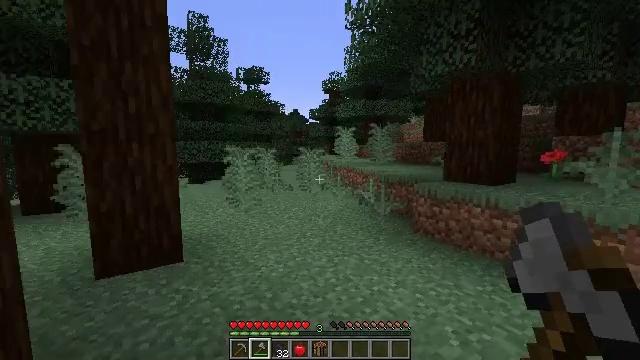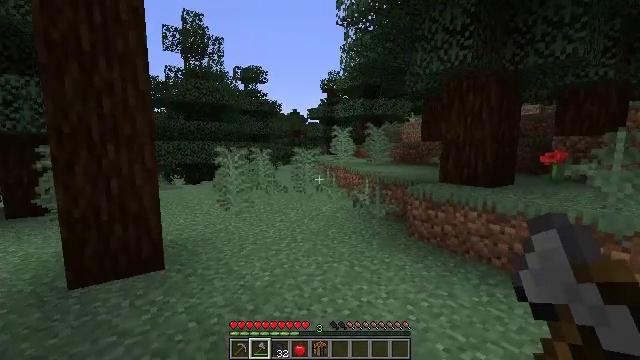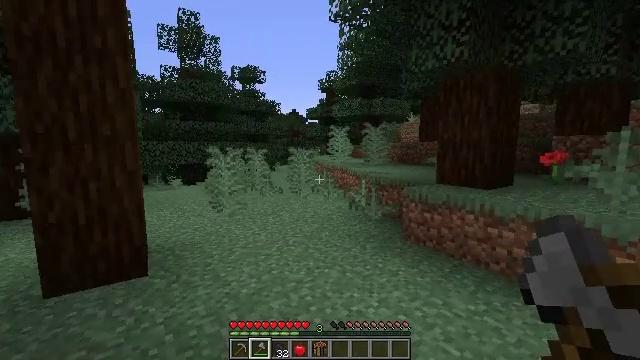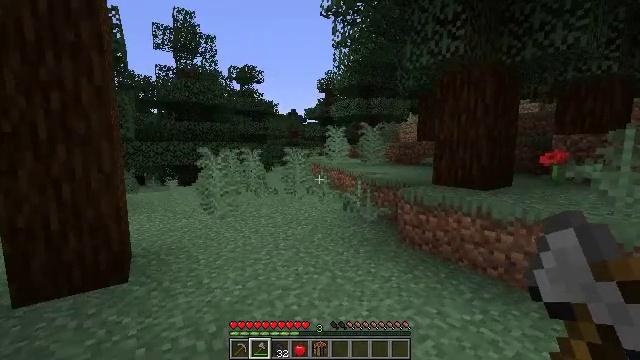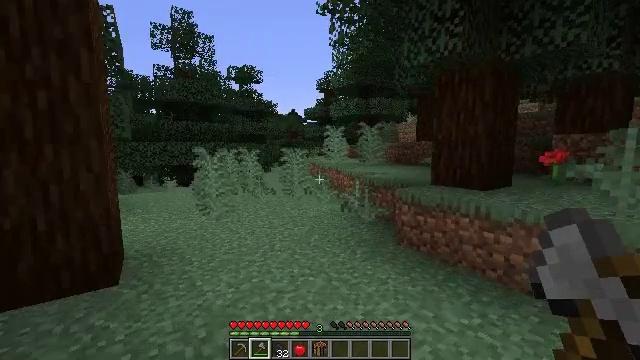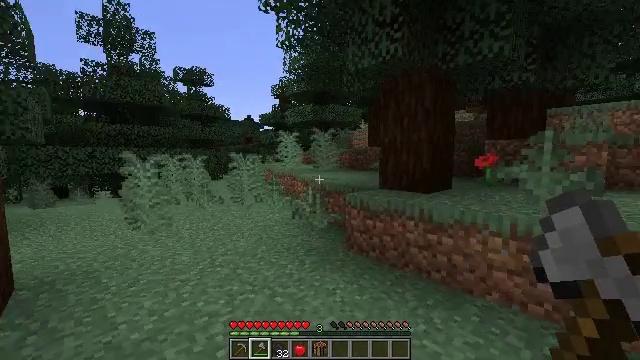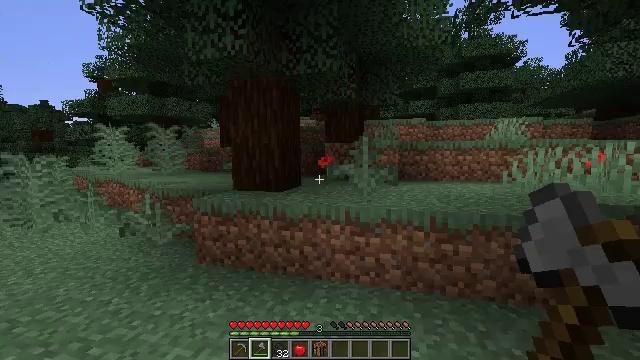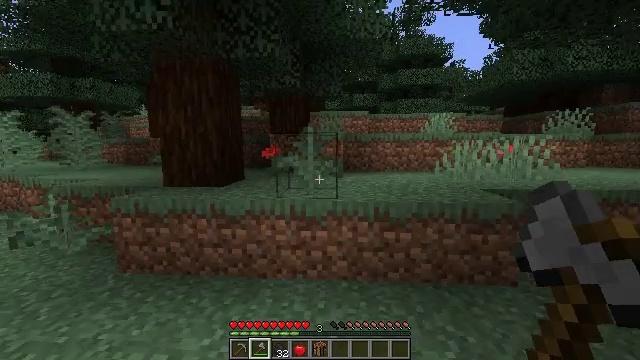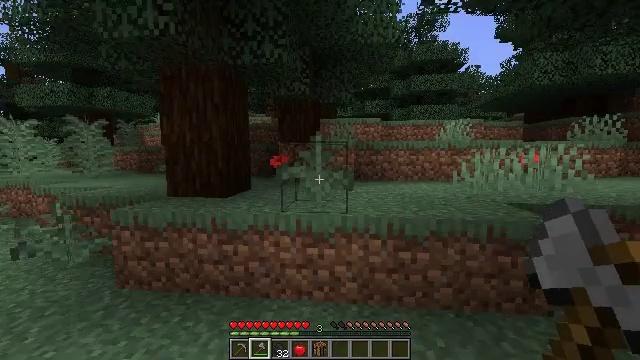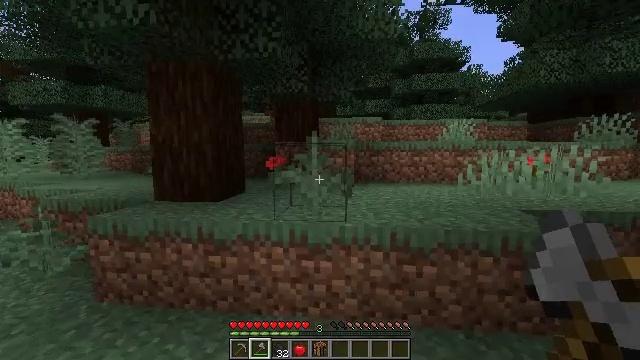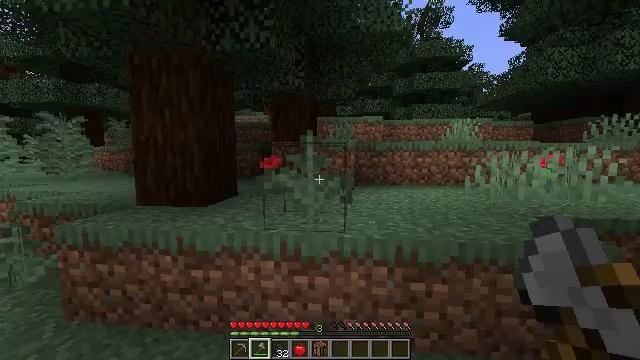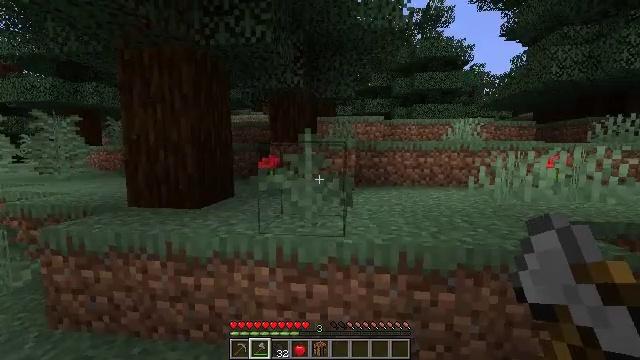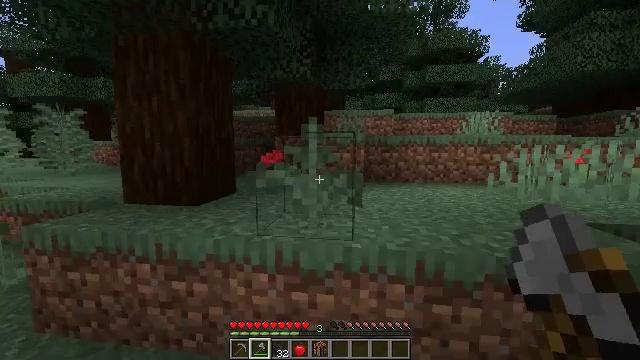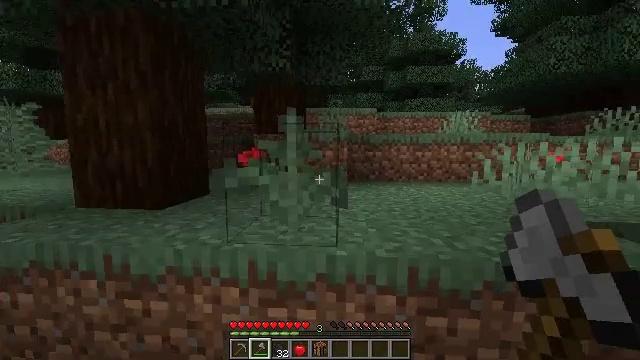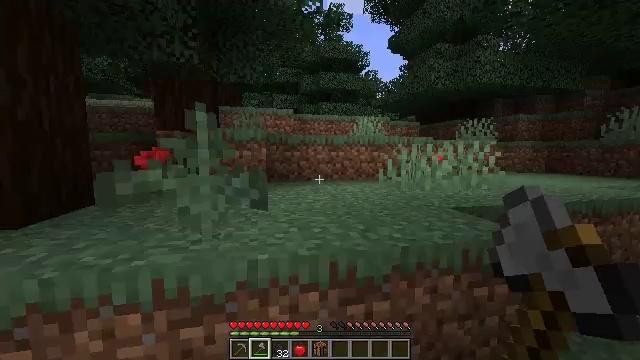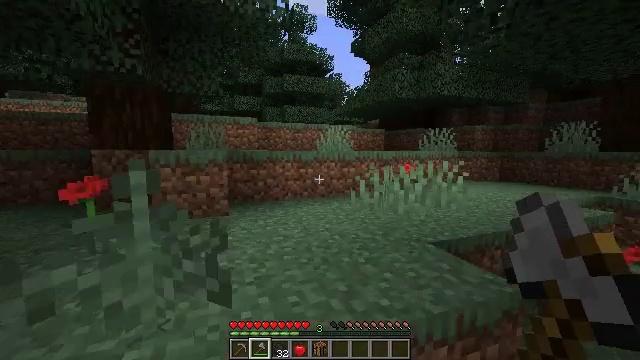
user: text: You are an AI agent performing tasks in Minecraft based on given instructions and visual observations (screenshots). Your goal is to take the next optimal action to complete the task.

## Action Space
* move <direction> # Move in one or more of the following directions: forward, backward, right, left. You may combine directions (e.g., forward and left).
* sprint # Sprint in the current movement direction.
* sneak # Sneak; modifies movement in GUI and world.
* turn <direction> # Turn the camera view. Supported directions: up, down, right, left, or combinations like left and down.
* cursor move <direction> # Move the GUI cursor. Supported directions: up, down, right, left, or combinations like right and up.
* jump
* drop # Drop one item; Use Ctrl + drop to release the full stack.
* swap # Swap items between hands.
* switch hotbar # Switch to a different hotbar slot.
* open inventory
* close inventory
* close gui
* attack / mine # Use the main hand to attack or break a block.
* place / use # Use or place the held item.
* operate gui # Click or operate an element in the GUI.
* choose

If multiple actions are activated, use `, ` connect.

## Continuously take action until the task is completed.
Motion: motion action
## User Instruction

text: Hunt a salmon.
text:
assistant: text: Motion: move forward and move right
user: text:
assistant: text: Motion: move forward and move right
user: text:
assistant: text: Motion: move forward and move right
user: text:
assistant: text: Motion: move forward and move right
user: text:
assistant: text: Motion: move forward and move right, turn right and up
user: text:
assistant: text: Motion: move forward and move right, turn right
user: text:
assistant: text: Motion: move forward, turn right and down
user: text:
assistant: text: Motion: move forward, turn left and up
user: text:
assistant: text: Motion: move forward
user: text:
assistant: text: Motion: move forward
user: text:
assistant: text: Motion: move forward
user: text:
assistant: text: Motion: move forward, turn left and down
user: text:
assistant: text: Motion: move forward, turn right
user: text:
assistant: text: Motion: move forward, turn right
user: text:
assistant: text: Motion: move forward, turn right, jump
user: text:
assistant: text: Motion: move forward, jump
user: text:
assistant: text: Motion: move forward, jump
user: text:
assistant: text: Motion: move forward, jump
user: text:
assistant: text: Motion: move forward, turn right, jump
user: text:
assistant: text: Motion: move forward
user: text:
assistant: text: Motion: move forward, turn right
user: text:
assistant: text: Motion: move forward, turn right
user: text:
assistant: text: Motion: move forward, turn right
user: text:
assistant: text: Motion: move forward, turn right
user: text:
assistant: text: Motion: move forward, turn right
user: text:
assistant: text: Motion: move forward and move left, turn right
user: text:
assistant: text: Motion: move forward and move left, turn right
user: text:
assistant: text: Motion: move forward and move left, turn right
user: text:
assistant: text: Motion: move forward and move left
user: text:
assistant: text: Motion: move forward and move left